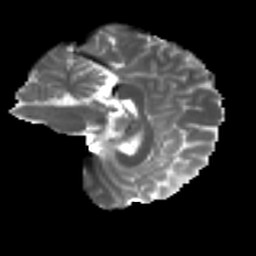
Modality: T2w
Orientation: sagittal
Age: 31
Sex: female
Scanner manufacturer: ge
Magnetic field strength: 3 T
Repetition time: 7.8 s
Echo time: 0.0606 s